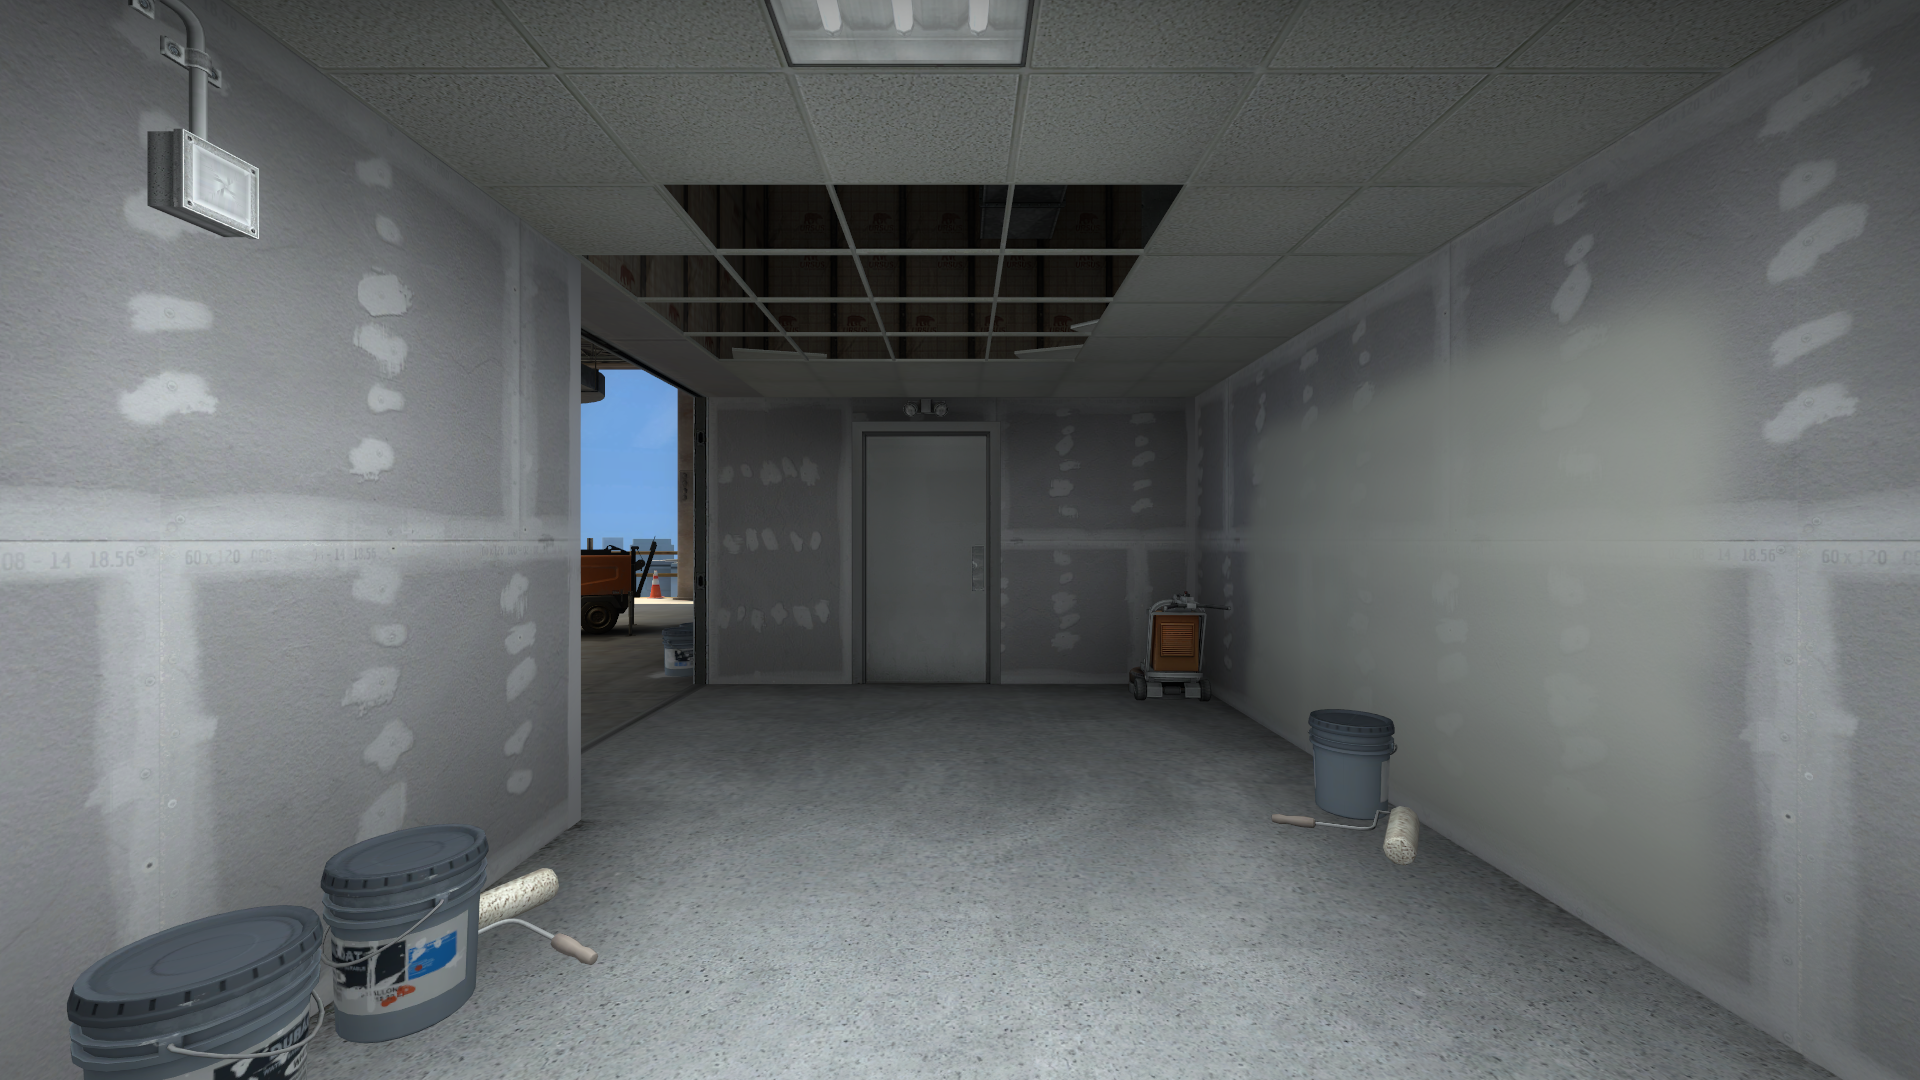
Map: de_vertigo